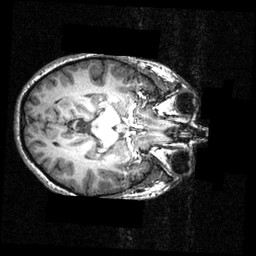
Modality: T1w
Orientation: axial
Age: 23
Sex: female
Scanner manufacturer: siemens
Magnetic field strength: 3.951 T
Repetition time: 1.5 s
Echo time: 0.00335 s